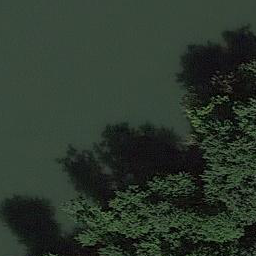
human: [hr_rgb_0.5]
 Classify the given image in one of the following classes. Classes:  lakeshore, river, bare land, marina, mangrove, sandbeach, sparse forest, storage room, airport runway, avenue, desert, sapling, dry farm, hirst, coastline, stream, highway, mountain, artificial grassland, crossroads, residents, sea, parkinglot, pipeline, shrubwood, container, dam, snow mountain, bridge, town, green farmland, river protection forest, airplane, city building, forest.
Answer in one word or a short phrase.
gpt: river protection forest